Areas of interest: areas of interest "Ding Richang's Former Residence"
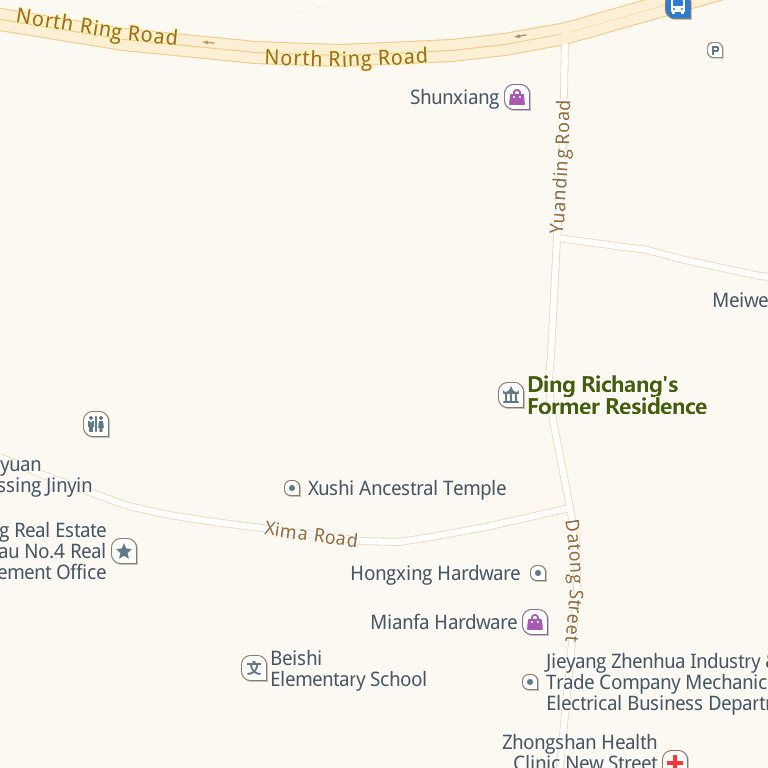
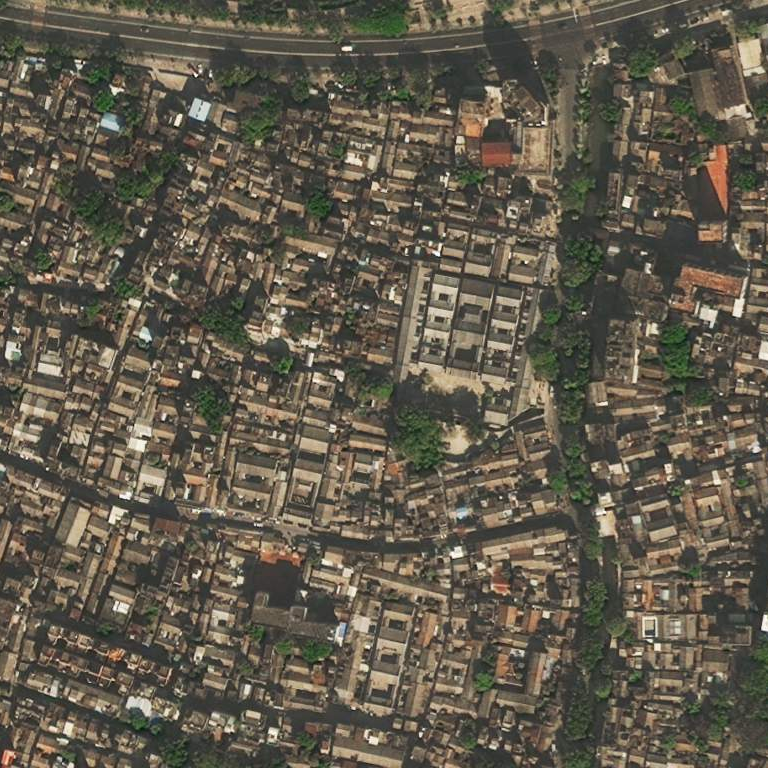